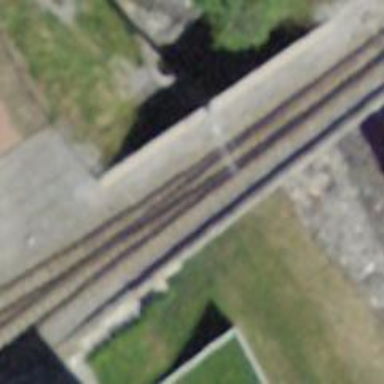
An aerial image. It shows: Narrow gauge railway bridge with electrified contact lines.